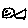
Label: fish